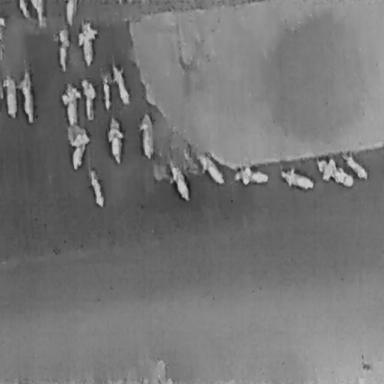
There are 22 Bicycles in the infrared image.